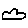
Label: cloud